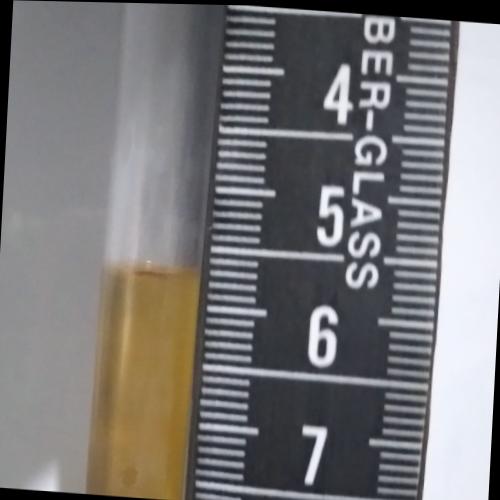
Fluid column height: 5.7 cm